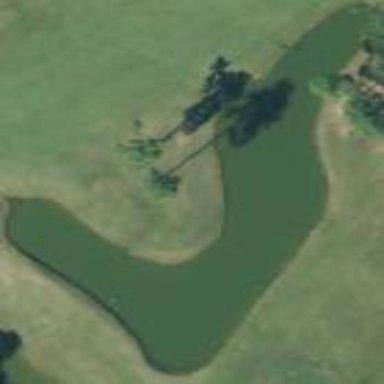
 located in golf course as water hazard."